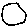
Label: circle